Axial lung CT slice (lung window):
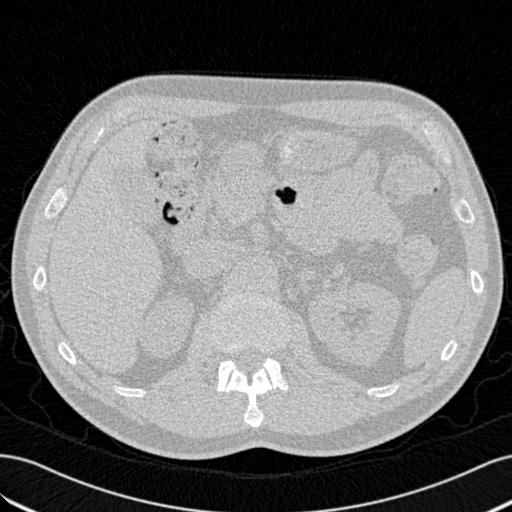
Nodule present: no